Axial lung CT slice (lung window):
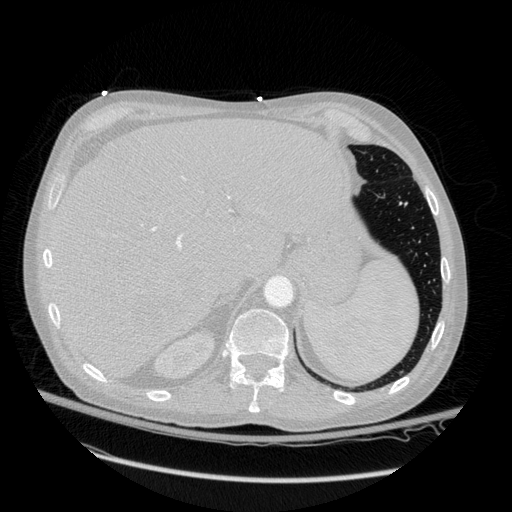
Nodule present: no